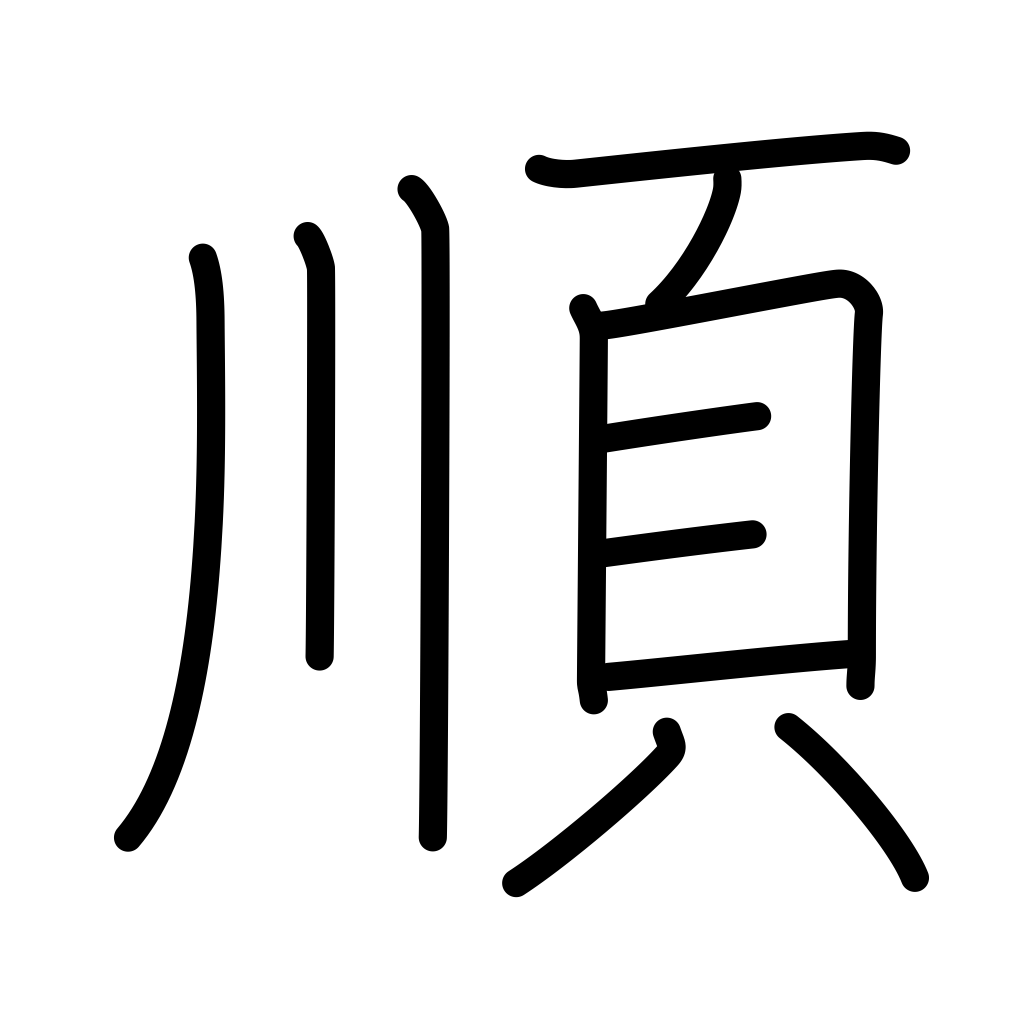
Meaning: obey, order, turn, right, docility, occasion